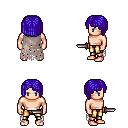
a pixel art fantasy rpg character, male body template, human, light skin, gray tattered cape, gold greaves, blue pageboy hairstyle, dagger, four views (front, back, left, right), 2x2 character sprite sheet, small pixel art, hard edges, no anti-aliasing